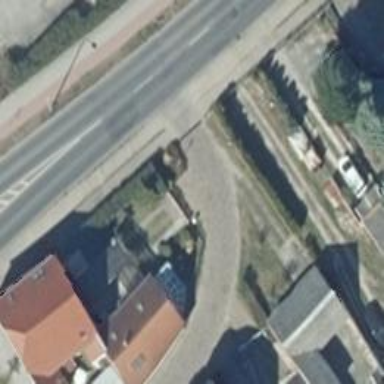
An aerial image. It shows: Road with "give way" sign.